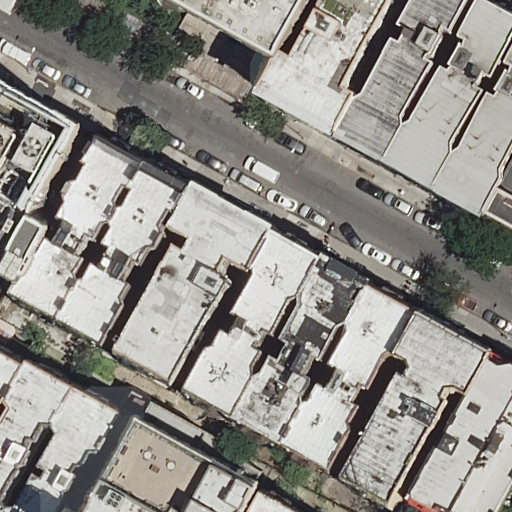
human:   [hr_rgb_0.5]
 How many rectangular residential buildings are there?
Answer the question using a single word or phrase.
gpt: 7

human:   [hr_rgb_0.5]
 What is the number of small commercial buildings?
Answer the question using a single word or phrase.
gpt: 0

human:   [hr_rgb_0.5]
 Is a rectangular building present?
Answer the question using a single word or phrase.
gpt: yes

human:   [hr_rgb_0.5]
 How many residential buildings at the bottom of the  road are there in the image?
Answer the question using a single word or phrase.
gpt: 14

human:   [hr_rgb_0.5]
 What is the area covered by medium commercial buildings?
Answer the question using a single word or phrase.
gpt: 0m2

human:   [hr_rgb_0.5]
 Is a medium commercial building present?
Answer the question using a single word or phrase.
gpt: no

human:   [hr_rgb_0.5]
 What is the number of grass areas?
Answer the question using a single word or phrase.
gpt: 0

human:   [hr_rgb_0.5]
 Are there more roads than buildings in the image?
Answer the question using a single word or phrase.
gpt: no

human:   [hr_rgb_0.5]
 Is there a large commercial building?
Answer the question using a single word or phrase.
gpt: no

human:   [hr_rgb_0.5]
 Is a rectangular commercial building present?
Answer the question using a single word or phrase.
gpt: no

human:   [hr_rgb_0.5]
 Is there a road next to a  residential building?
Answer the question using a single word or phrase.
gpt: yes

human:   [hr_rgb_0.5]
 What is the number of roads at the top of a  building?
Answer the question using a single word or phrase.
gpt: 1

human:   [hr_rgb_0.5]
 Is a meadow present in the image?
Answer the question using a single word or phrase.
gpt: no

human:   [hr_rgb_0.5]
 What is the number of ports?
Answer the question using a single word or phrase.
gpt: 0

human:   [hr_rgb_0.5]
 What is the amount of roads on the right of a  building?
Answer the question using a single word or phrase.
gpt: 1

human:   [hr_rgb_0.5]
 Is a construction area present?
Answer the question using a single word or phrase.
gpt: no

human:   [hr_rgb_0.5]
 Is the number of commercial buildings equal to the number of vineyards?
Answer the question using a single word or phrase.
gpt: yes

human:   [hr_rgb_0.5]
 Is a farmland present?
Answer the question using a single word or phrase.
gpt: no

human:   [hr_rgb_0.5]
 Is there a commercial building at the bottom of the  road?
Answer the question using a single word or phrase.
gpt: no

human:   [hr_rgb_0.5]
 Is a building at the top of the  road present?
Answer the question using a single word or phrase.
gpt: yes

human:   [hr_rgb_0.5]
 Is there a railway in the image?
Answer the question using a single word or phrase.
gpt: no

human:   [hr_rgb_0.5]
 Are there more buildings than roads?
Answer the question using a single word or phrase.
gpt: yes

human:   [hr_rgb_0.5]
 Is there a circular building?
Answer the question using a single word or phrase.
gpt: no

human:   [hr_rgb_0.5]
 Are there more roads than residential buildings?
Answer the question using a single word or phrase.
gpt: no

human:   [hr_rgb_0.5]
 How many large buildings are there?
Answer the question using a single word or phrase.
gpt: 6

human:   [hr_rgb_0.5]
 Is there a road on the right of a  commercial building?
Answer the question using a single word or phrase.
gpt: no

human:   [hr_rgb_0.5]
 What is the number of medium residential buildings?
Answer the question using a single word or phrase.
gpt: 10

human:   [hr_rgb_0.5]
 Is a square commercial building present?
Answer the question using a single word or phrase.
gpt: no

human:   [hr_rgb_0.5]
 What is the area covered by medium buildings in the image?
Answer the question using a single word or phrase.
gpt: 3047m2

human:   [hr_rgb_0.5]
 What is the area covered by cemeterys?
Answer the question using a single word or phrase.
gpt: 0m2

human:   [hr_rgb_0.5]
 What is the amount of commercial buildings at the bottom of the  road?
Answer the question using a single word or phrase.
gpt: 0

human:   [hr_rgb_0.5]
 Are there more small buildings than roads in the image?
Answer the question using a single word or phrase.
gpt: yes

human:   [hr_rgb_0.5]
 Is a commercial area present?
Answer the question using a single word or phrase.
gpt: no

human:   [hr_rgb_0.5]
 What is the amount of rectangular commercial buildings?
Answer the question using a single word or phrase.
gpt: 0

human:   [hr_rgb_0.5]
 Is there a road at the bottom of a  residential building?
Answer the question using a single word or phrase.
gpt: yes

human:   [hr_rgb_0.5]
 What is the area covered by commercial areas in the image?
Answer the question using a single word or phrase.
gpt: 0m2